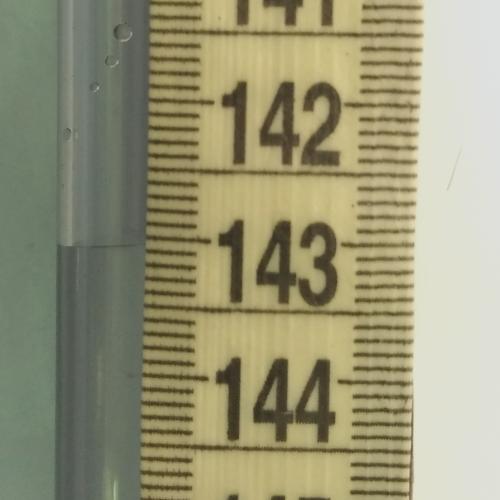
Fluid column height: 143.1 cm